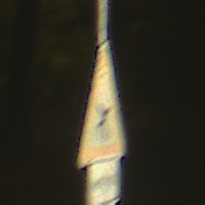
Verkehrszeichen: FlugbetriebLinks
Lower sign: ZeitangabenMitBeschraenkungAufWochentage1
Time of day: SunriseSunset
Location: Outdoor (Nature)
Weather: PartlyCloudy
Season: NotSpecified
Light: Natural